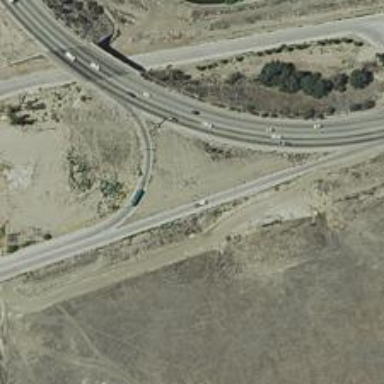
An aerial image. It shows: Trunk link highway.